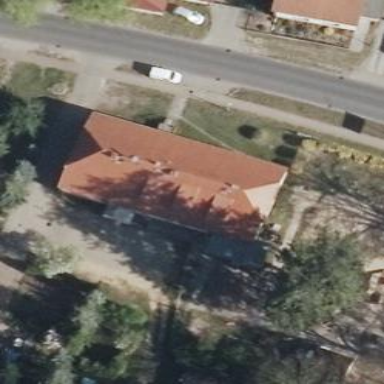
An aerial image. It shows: Kindergarten building.